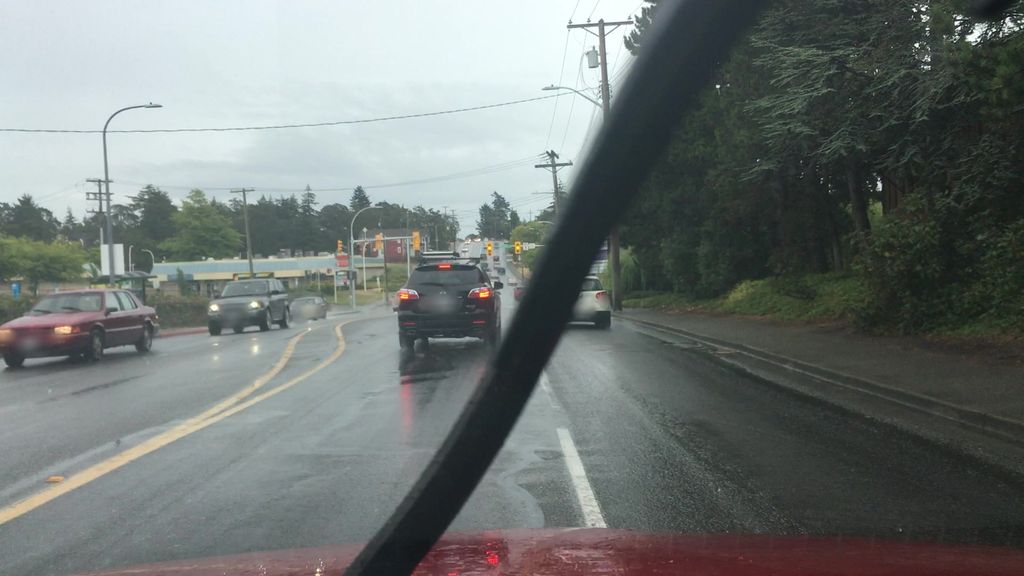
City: victoria